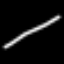
Label: line